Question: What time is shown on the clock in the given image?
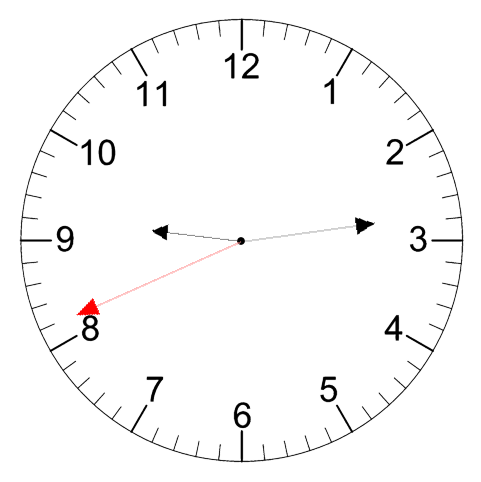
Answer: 09:13:41